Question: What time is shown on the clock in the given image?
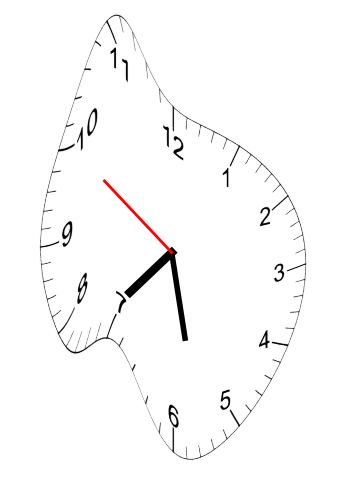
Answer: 07:27:50